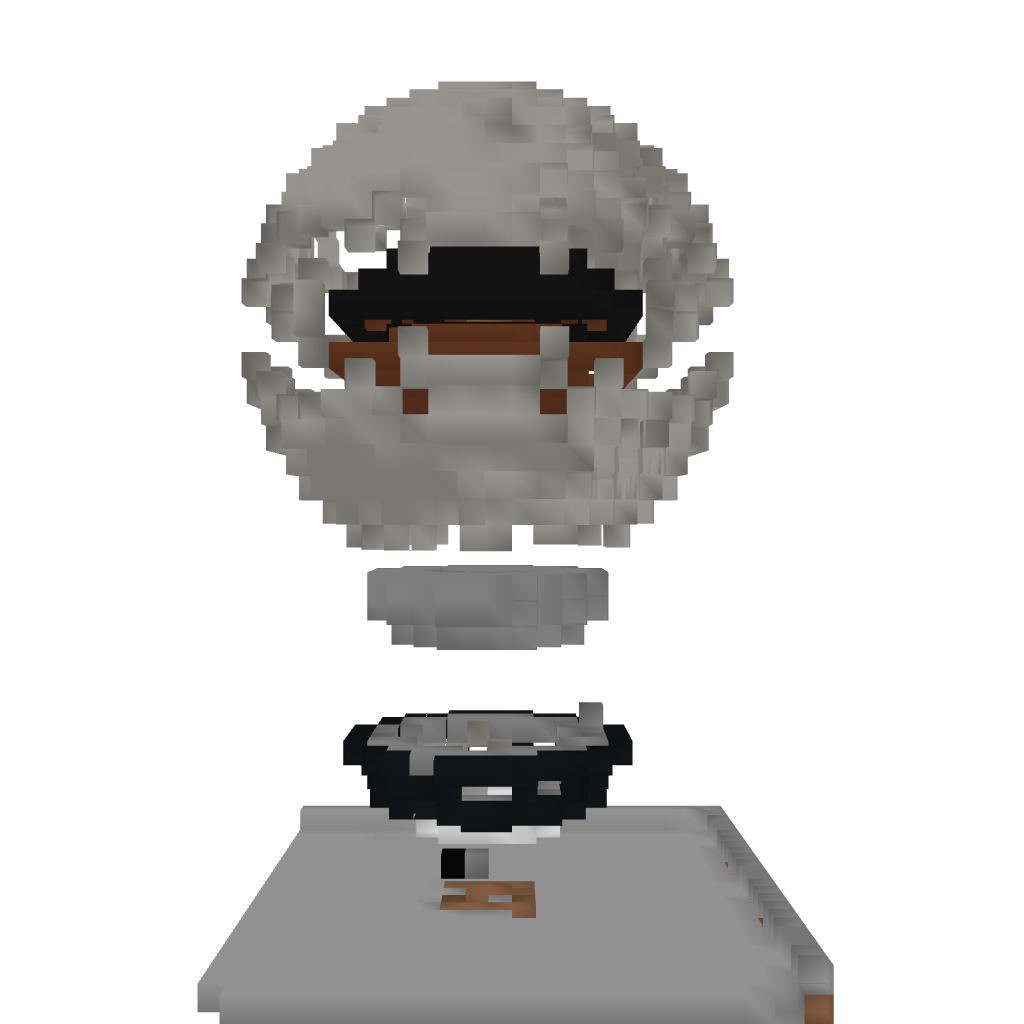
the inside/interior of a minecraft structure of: Giant Working Redstone Lightbulb!